Question: I have a problem with my 'biblatex'. My booktitles don't automaticly break lines in my bibliography. Has someone got a hint how to solve this? Is it possible to get an automatic break or do I have to set them manually? And if I so, how do I do that?
Here my biblatex code snippets:
'''
\usepackage[backend=biber,style=authoryear,sorting=nyt,citestyle=authoryear]{biblatex}
\printbibliography[type=book,title={Books}]
'''
See this example at IEEE: after Metrics is a linebreak is missing.

: I found the solution <URL>
I was curious about the \emph{} style (mine was always underlining). I put a single \normalem in front of the \printbibliography command and it works fine :)
'''
\normalem
\printbibliography[type=book,title={Books}]
'''
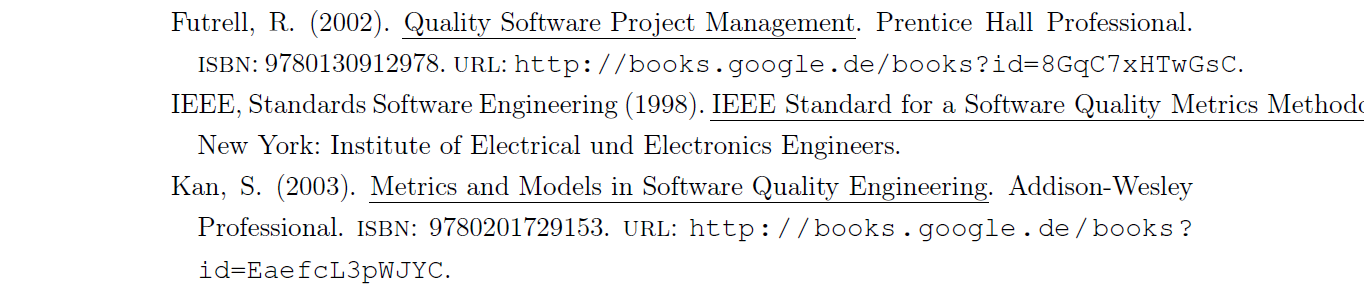
Answer: Your book titles are underlined, which is preventing line breaks (underlined text doesn't break). I don't think this is a standard behavior, book titles are usually displayed in italics. Perhaps you are using '\underline{}' inside your bibliography items definitions?